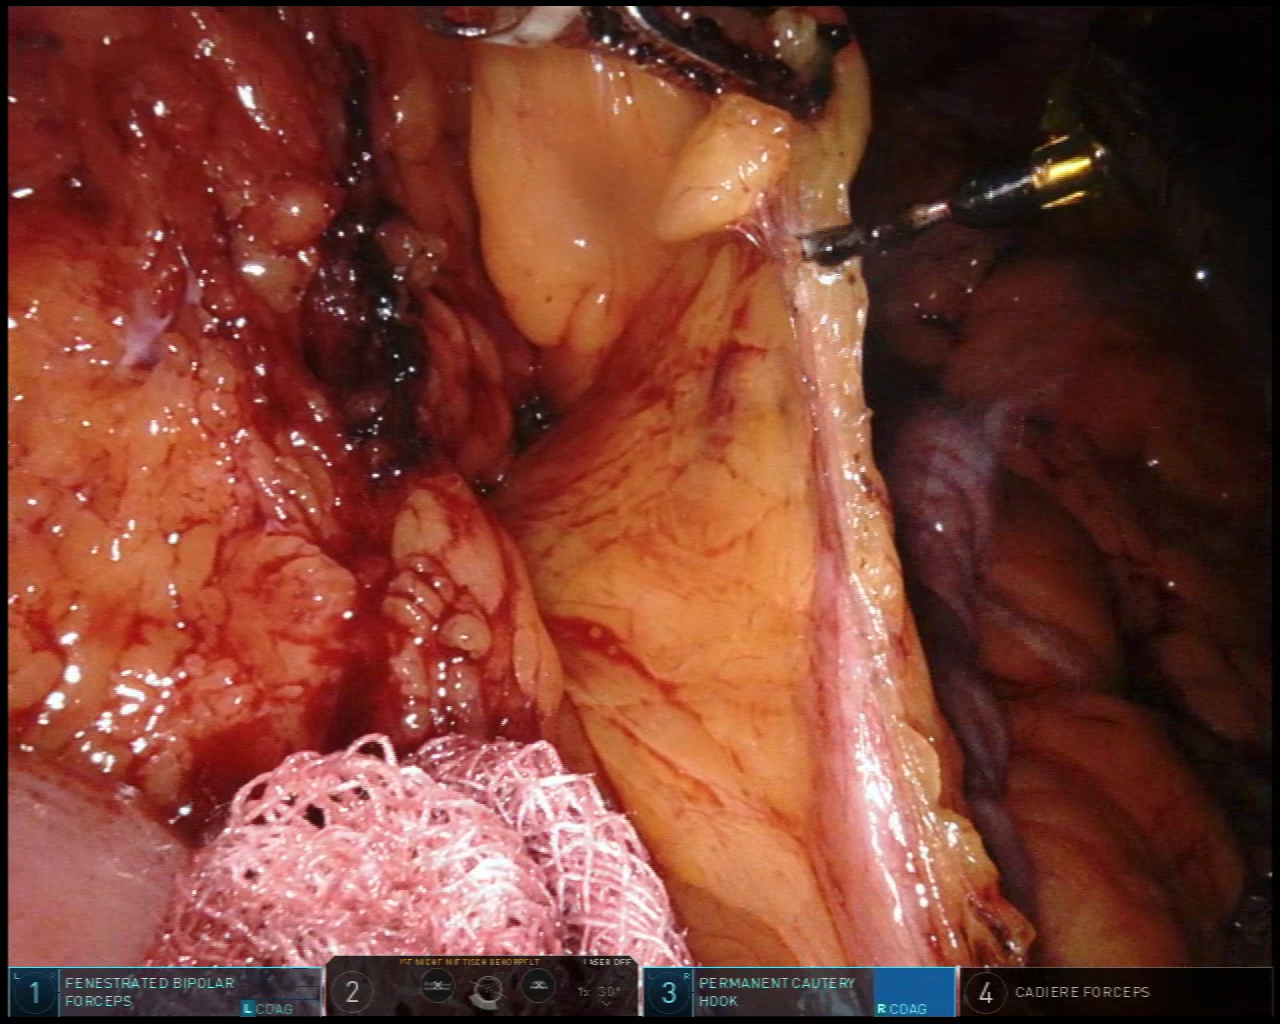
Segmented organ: colon
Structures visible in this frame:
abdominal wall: no
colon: yes
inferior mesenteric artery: no
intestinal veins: no
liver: no
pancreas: no
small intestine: yes
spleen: no
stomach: no
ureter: no
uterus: no
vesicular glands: no